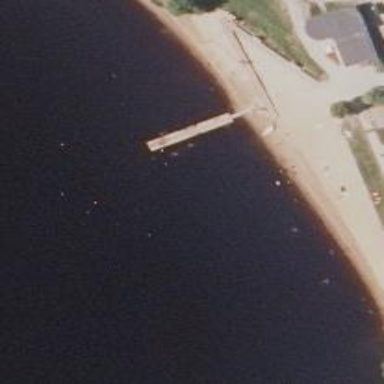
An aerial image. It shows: Swimming area within the leisure land.